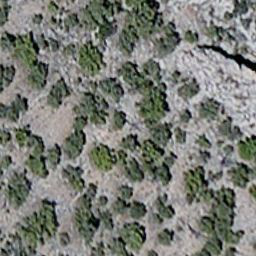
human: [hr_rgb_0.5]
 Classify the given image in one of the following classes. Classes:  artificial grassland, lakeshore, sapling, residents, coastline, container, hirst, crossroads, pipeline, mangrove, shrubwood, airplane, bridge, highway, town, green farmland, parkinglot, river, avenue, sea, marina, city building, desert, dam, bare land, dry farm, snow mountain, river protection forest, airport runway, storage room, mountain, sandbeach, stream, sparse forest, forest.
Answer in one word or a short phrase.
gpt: sparse forest